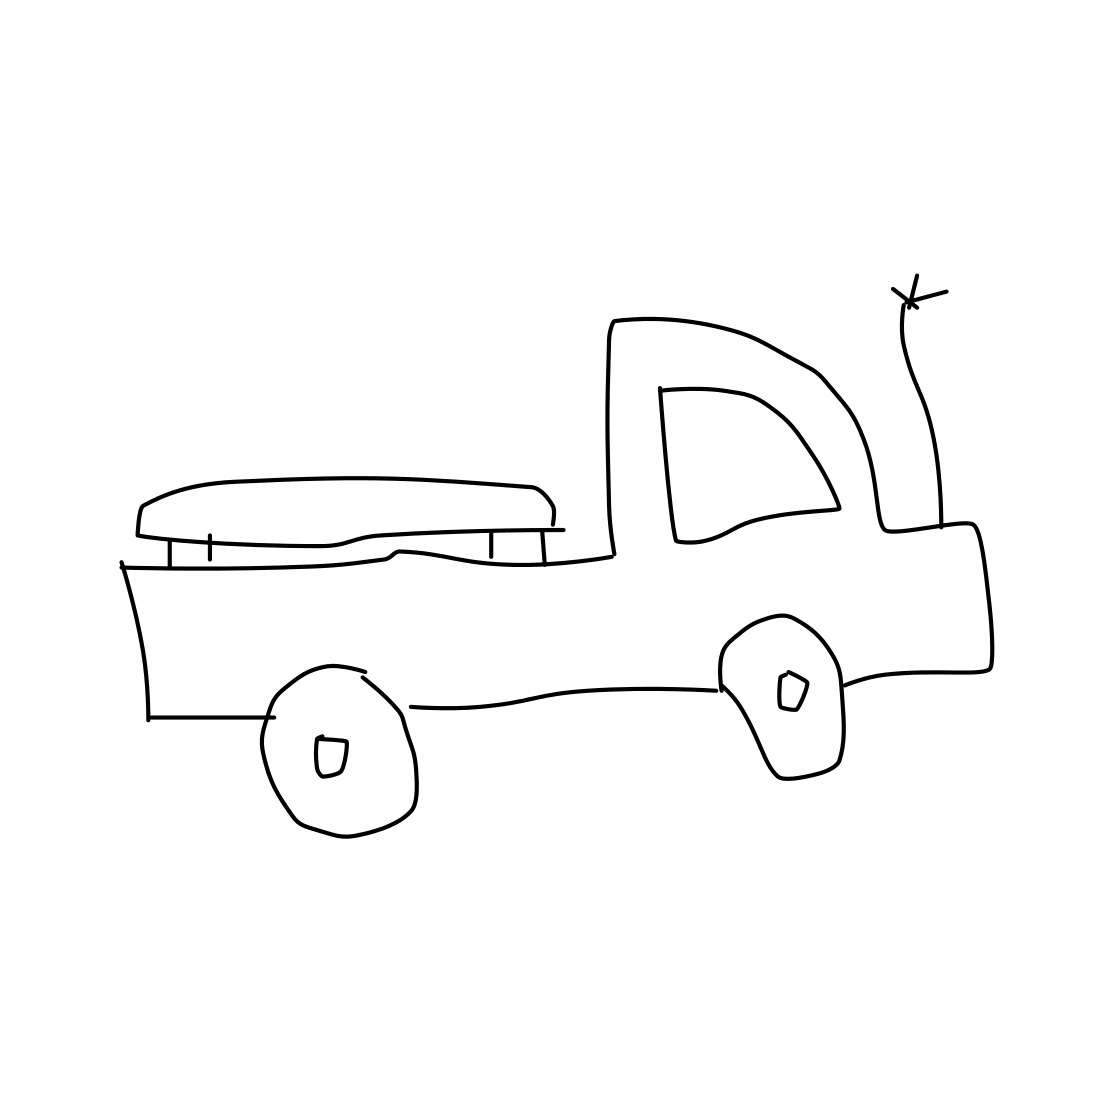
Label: truck